二年级 · 立体几何学
面是一个长方体盒子, 数一数这个长方体的面上一共有多少个直角。

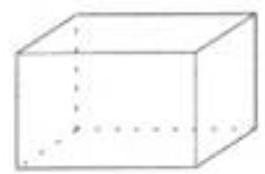
答案: 共有 24 个直角。